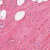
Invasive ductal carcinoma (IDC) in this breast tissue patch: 0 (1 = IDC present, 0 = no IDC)